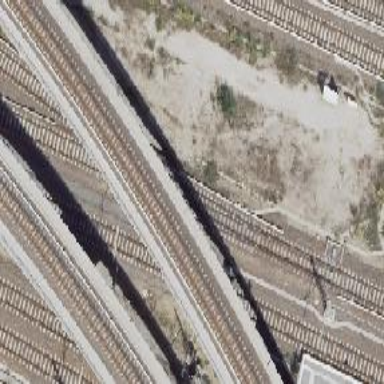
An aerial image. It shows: Railway signal.